Question: I <URL> that Prolog internally represents lists as right-branching trees.
So [a,b,c] is represented as:

Are empty lists thus represented as a tree with a single root node (the empty list)?
And is a list containing an empty list represented as a tree with one root node and two leaf nodes, both empty lists? Like so:
'''
.
/ / / [] []
'''
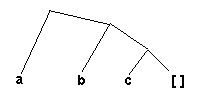
Answer: The ''.'/2' functor in Prolog is actual list form, where the first argument is the head, and the second is the tail. So '[H|T]' is a syntactically convenient form of ''.'(H,T)', and more specifically, '[H]' is a convenient form for '[H|[]]', which is a convenient form of ''.'(H,[])'.
A list containing the empty list is a list of one element. In Prolog, it's representations are:
'''
[[]]
[[]|[]]
'.'([],[])
'''
And graphically, ''.'([],[])' would be as you showed:
'''
.
/ / / [] []
'''
The long form of the other list '[a,b,c]' you illustrated is:
'''
'.'(a,'.'(b,'.'(c,[])))
'''
The graphical form shown for lists is a visualization of this construct. And of course the Prolog interpreter recognizes this fundamental form:
'''
| ?- X = '.'(a,'.'(b,'.'(c,[]))).
X = [a,b,c]
yes
| ?- X = '.'([],[]).
X = [[]]
yes
'''
As CapelliC points out, the form '[]' isn't technically a list, from this representation perspective, but an atom that is used to represent an empty list recognized by Prolog built-ins as such.
'''
| ?- [] = '.'(_,_).
no
| ?-
'''
Prolog does respond "true" to 'list([])' so that it can maintain this convention of it being an empty list representation in the built-in predicates.
And:
'''
| ?- X = '.'(a,'.'(b,'.'(c,d))).
X = [a,b,c|d]
yes
| ?-
'''
So here we used the atom 'd' as the last argument instead of '<URL>.
I realize that's a bit more than you asked for in your question. I got a little carried away. :)